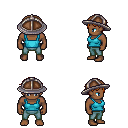
a pixel art fantasy rpg character, male body template, human, dark skin, teal pirate shirt, teal pants, dark blonde short bangs hairstyle, chain helm, four views (front, back, left, right), 2x2 character sprite sheet, small pixel art, hard edges, no anti-aliasing